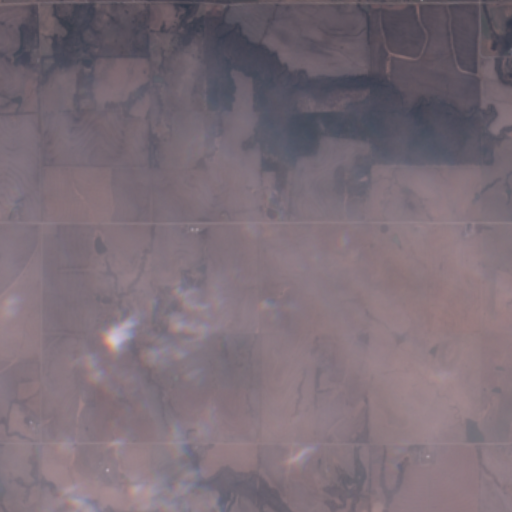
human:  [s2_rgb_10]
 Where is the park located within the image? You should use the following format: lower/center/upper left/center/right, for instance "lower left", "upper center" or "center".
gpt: The park is located in the upper left of the image.
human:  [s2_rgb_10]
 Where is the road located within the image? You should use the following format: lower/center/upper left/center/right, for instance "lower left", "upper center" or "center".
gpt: There is no road in the image.